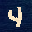
Label: 4